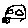
Label: car